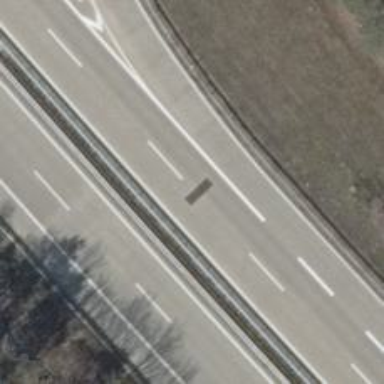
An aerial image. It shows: Motorway junction.